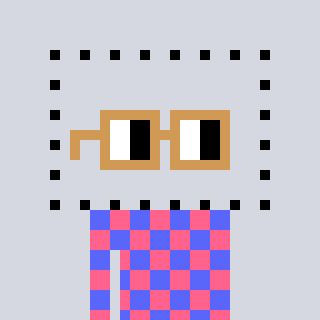
a pixel art character with square brown glasses, a void-shaped head and a purple-colored body on a cool background